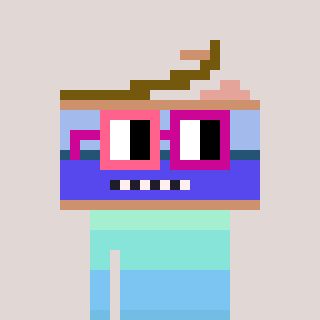
a pixel art character with square pink and red glasses, a canned ham-shaped head and a yellow-colored body on a warm background